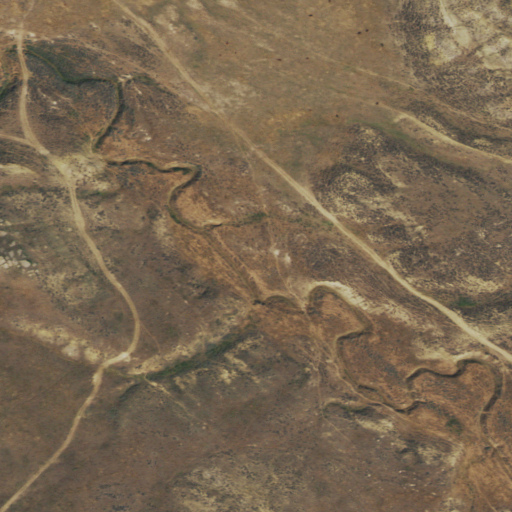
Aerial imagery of valley in Wyoming named Long Draw containing shrub and grassland